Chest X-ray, AP view. Patient: 38 years old, sex F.
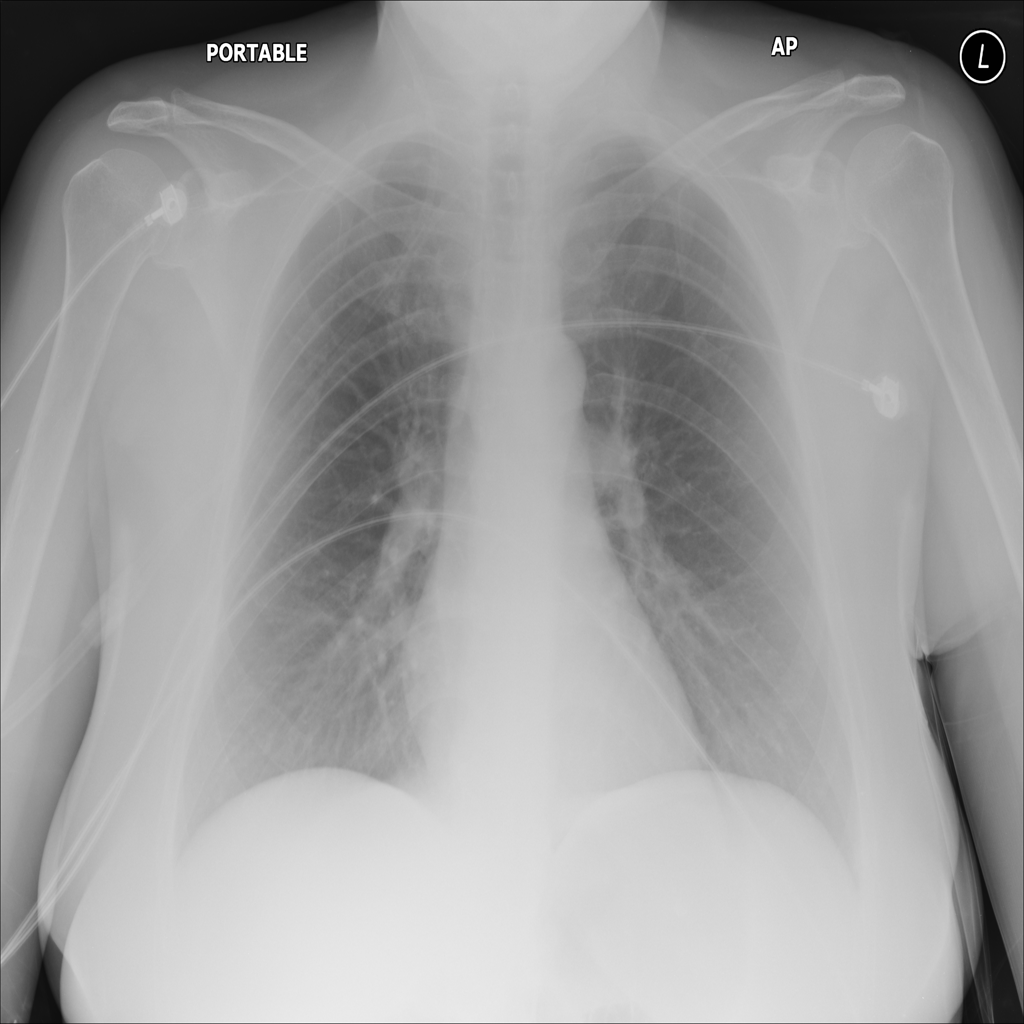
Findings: No Finding